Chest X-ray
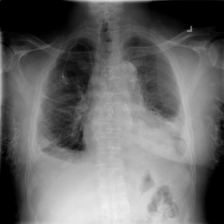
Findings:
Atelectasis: negative
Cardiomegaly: negative
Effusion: positive
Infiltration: negative
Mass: negative
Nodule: negative
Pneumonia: negative
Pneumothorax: negative
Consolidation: negative
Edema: negative
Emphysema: negative
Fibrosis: negative
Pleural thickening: negative
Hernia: negative